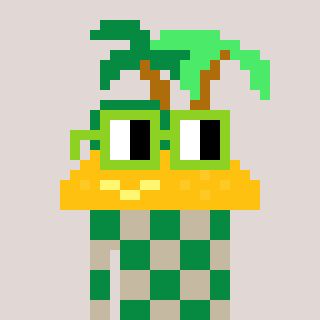
a pixel art character with square light green glasses, a island-shaped head and a bege-colored body on a warm background